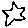
Label: star